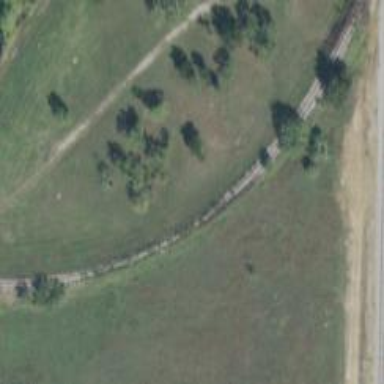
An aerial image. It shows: Disused railway spur service.